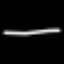
Label: line